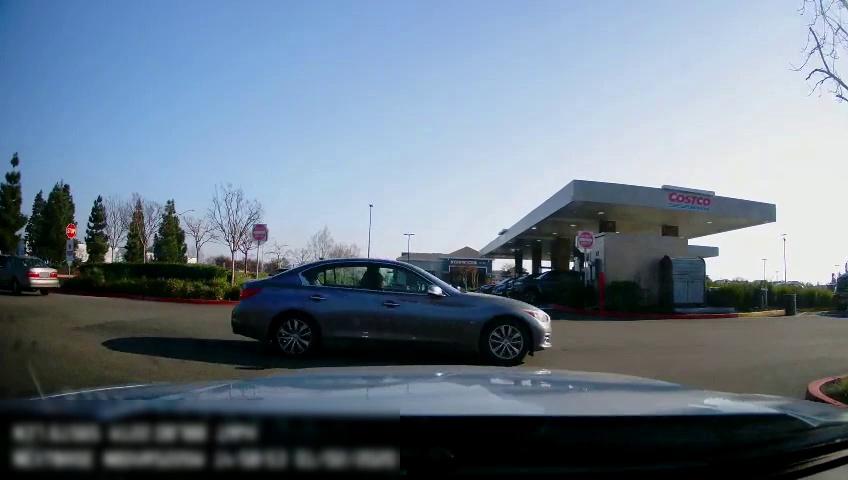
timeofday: Day
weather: Sunny
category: Drivable Space
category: Vehicles | Truck
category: Vehicles | SUV
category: Vehicles | Car
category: Vehicles | SUV
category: Vehicles | Car
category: Traffic | Signs
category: Traffic | Signs
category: Traffic | Signs